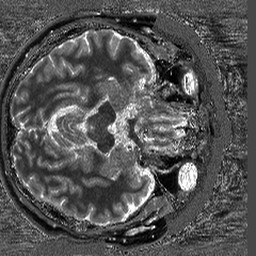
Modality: T1map
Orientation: axial
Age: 69
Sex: male
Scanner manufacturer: siemens
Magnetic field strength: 3 T
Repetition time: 5 s
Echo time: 0.00298 s